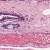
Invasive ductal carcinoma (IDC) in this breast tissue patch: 0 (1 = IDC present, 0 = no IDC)